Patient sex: M
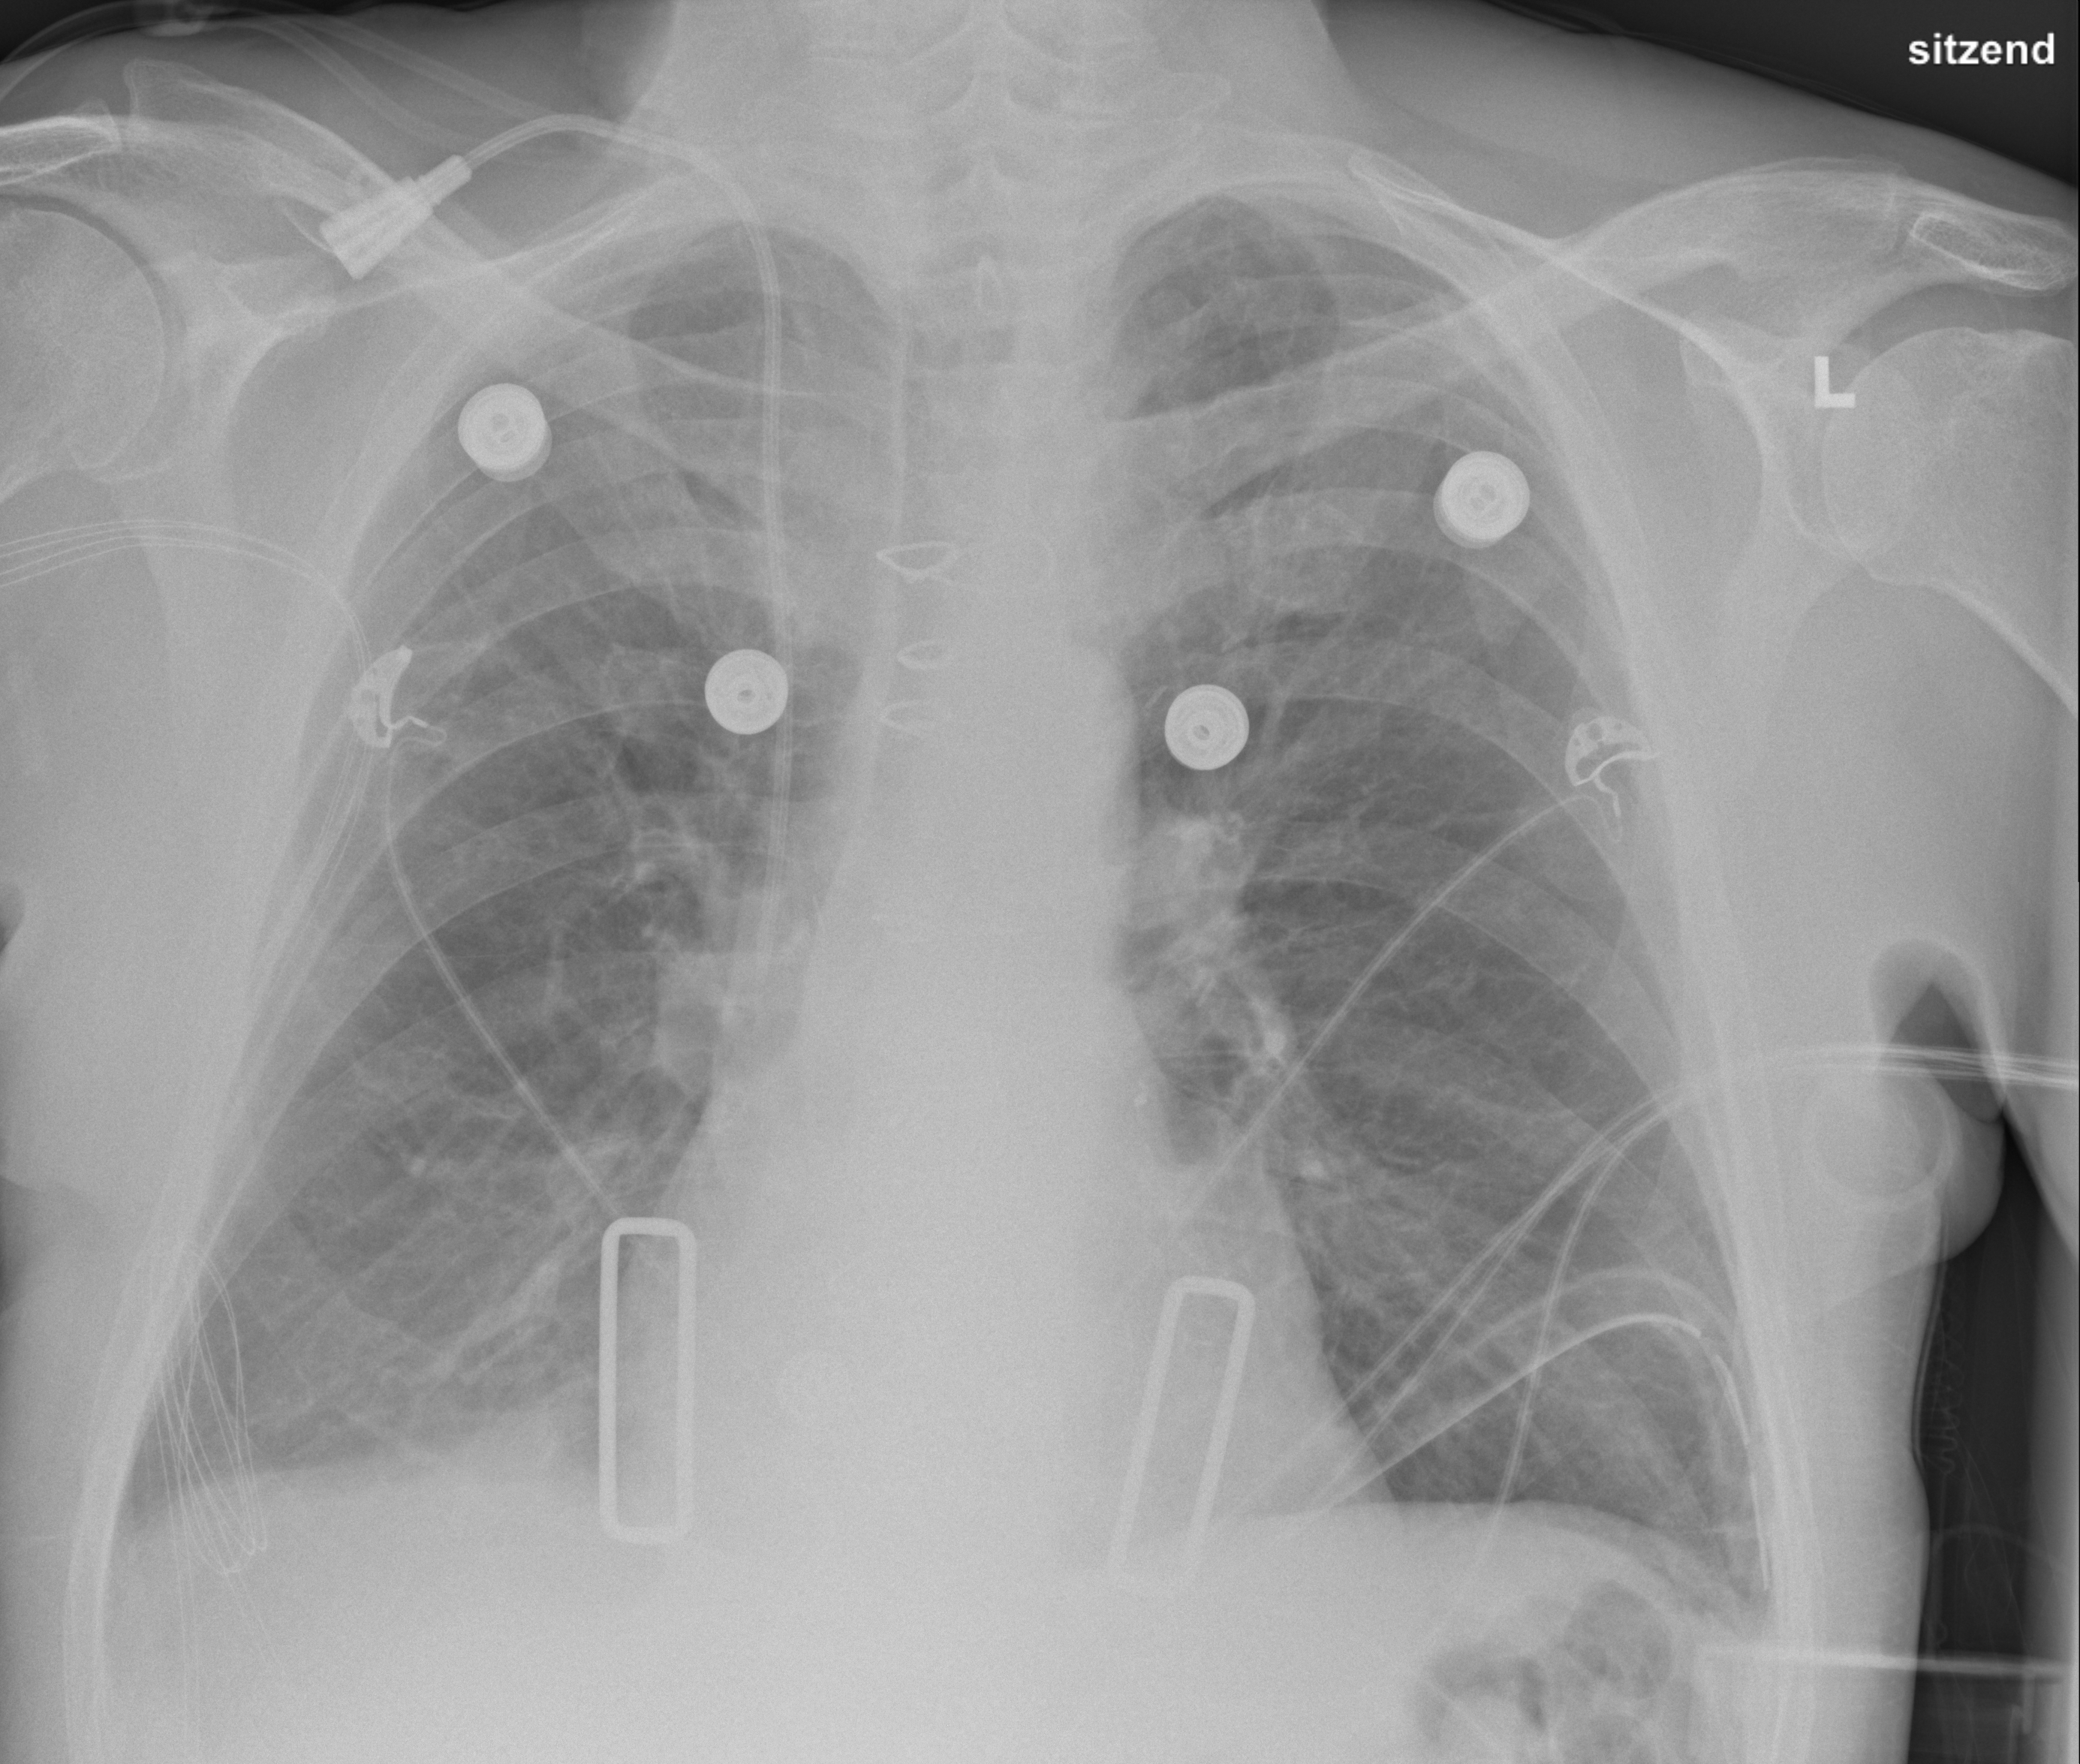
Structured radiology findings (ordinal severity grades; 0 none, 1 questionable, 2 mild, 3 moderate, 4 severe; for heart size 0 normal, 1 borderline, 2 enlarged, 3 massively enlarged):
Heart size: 0
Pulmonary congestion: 0
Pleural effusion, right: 0
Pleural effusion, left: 0
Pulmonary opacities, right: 0
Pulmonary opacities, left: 0
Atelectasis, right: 2
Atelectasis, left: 2